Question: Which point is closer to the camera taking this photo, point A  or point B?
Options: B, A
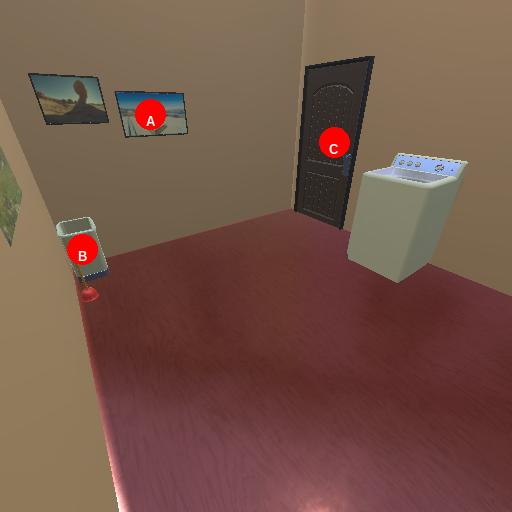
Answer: B